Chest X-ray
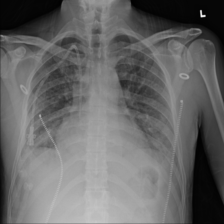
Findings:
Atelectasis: negative
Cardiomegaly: negative
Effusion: negative
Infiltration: positive
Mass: negative
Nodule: negative
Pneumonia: negative
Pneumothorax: negative
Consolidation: negative
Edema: positive
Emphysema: negative
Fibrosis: negative
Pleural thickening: negative
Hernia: negative